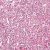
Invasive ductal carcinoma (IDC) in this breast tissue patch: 0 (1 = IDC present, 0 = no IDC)